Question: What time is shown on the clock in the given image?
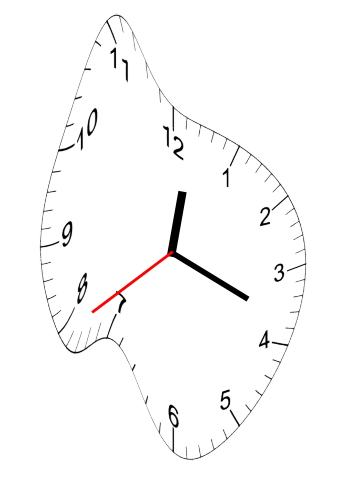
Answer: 12:18:39